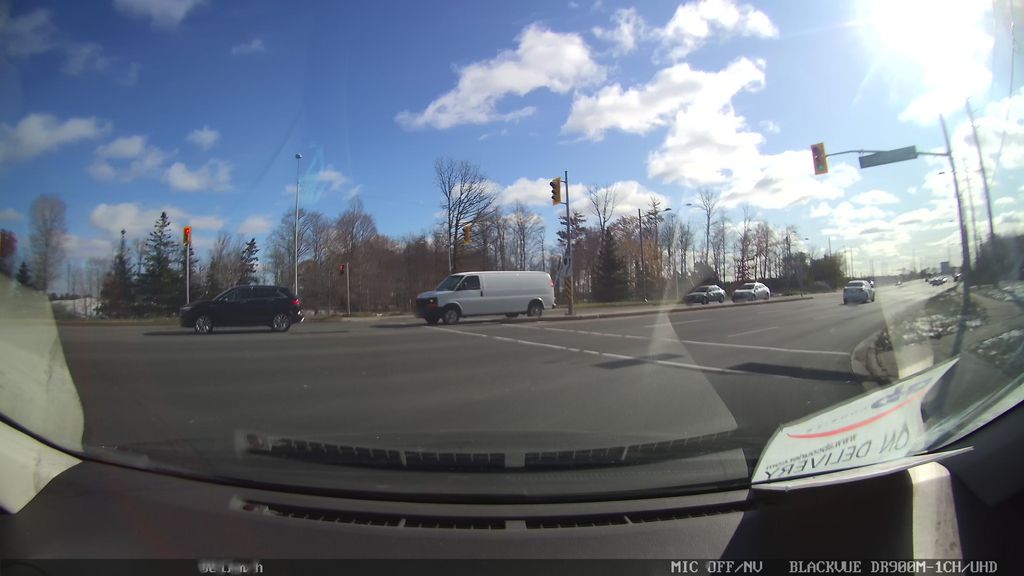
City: toronto